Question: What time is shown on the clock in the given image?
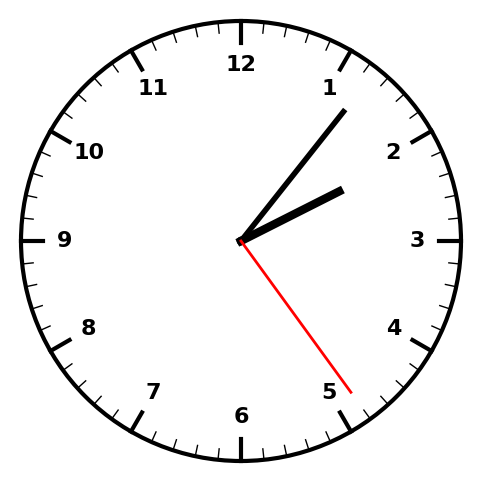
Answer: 02:06:24